Field crop: maize
Growth stage: 2
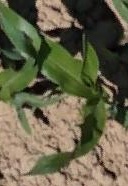
Species: maize